Question: I trying to sort list by 'DateTime' in 'descending' order. I have tried this.
'''
list.Records = list.Records.OrderByDescending(w => w.CreatedOn).ToList();
'''
It give me correct record in 'descending' order when 'CreatedOn' is difference. But the issue occurs when there is same record CreatedOn time.

In above image I have two record in list. Here 'DateTime' of two record is same. What I want here 2nd record should come first. Action 'Select Record' should come first and 'Auto Assign' should come on 2nd. How can I implement this?
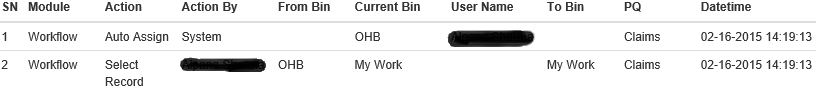
Answer: You can use 'ThenByDescending':
'''
list.Records = list.Records.OrderByDescending(w => w.CreatedOn)
.ThenByDescending(x => x.Action)
.ToList();
'''